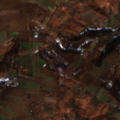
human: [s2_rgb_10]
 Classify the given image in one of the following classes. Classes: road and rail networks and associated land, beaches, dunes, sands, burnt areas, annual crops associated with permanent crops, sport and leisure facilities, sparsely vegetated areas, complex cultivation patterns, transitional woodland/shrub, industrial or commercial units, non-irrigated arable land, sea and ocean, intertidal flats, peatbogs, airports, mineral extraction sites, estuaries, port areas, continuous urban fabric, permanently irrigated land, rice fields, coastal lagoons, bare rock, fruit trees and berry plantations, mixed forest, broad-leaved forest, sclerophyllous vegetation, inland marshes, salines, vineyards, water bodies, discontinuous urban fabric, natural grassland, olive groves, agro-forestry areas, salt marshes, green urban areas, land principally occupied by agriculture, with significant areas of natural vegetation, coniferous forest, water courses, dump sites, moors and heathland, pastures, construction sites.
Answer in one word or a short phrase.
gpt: non-irrigated arable land, land principally occupied by agriculture, with significant areas of natural vegetation, broad-leaved forest